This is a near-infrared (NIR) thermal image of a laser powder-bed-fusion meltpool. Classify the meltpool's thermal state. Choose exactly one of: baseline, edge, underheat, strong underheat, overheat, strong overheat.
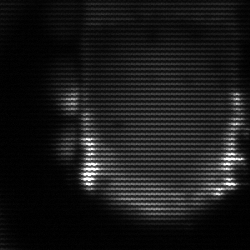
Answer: baseline